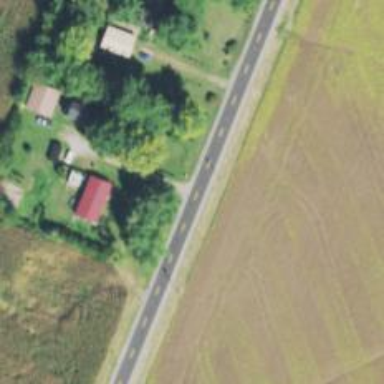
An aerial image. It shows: Driveway leading to service road.